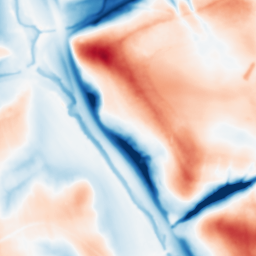
Category: multiscale
Decomposition family: dog
Decomposition parameters: sigma_low: 1
sigma_high: 20
Upsampling method: quadratic
Upsampling parameters: scale: 2
Upsampling scale: 2